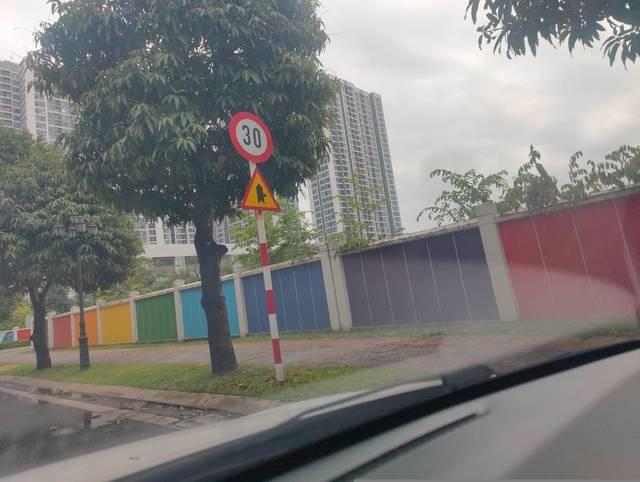
Region: Vietnam
Coordinates: 21.003, 105.738